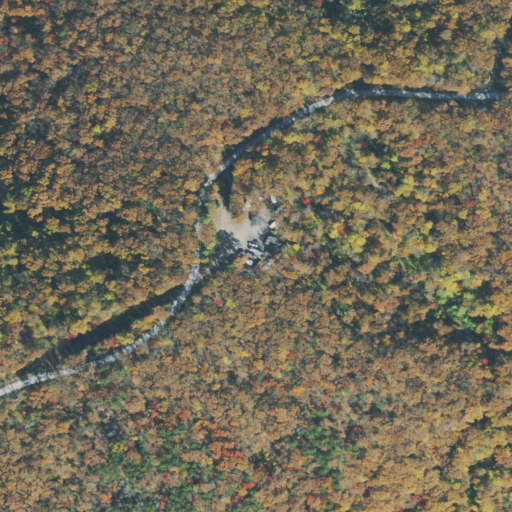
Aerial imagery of mountain in Tennessee named Tyler Mountain containing deciduous forest and open development